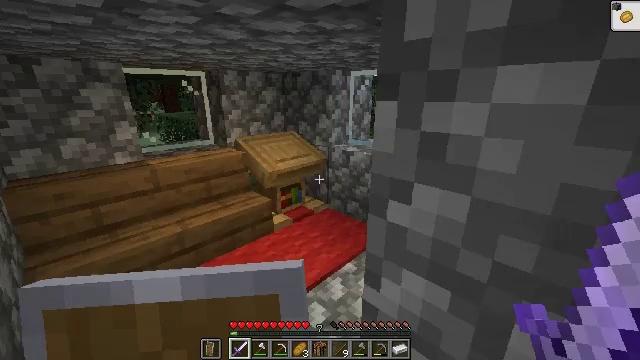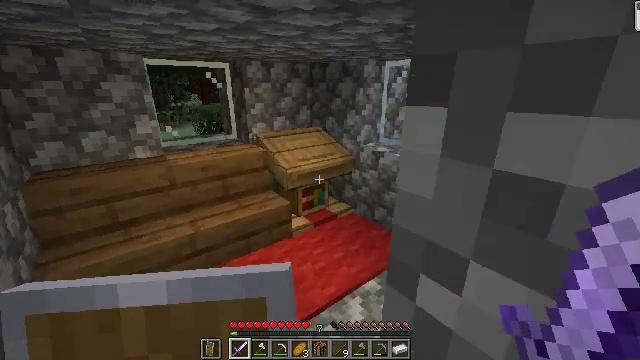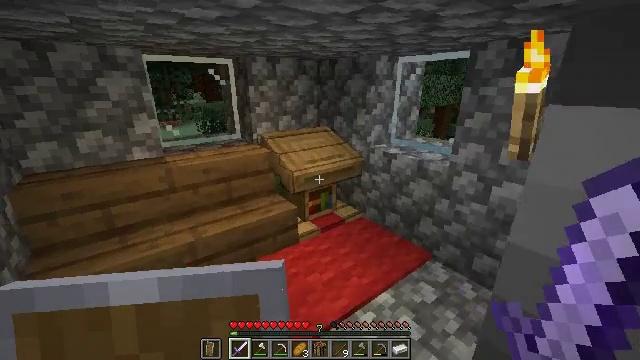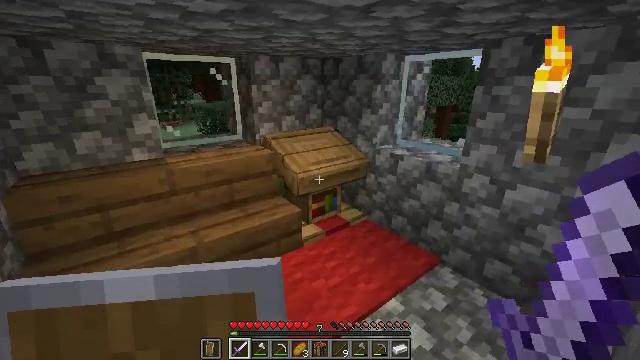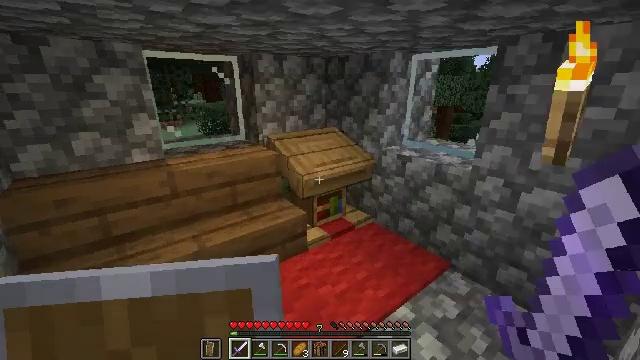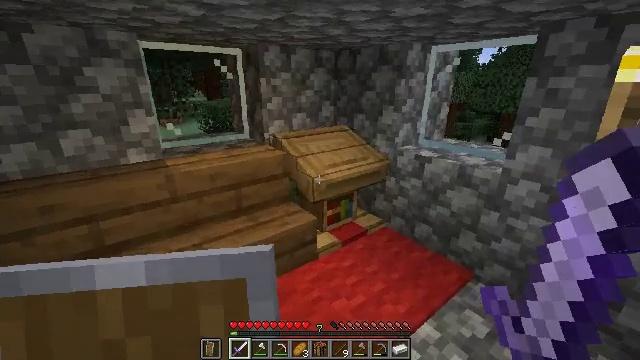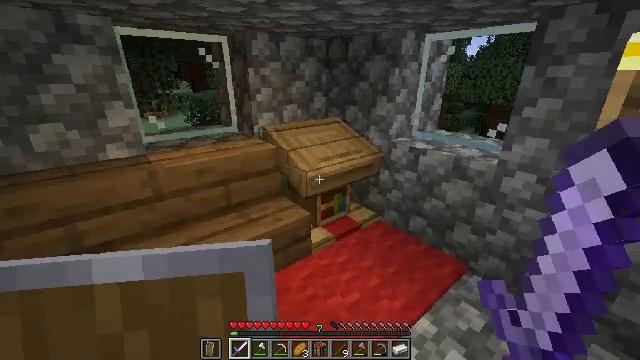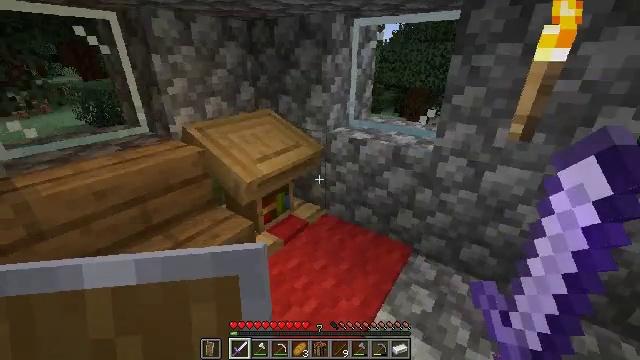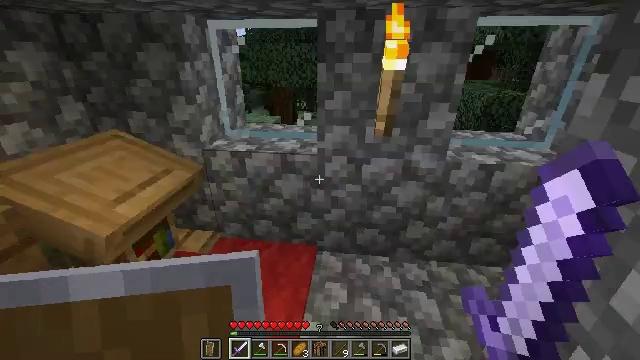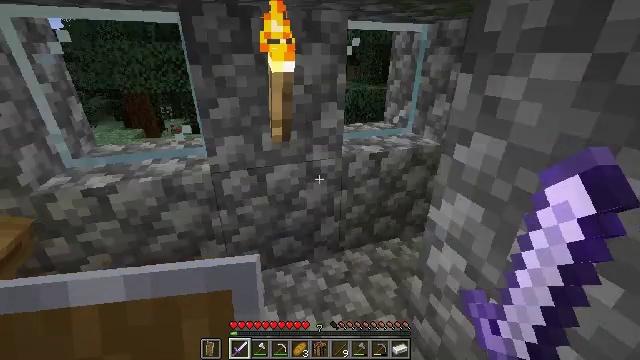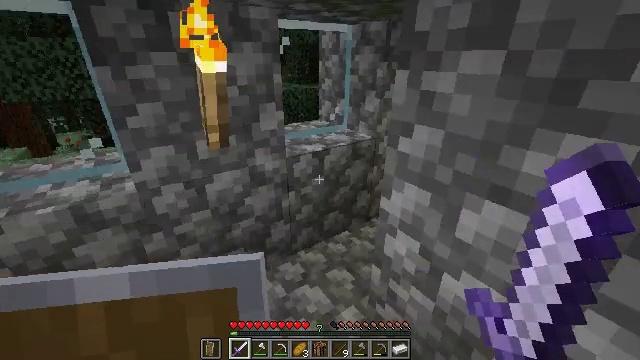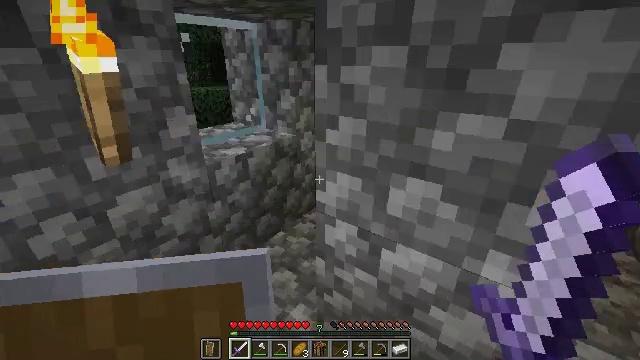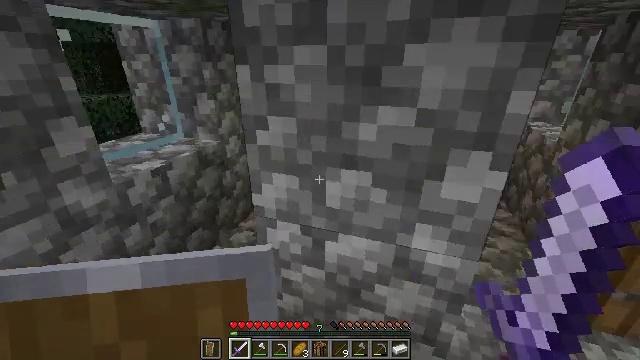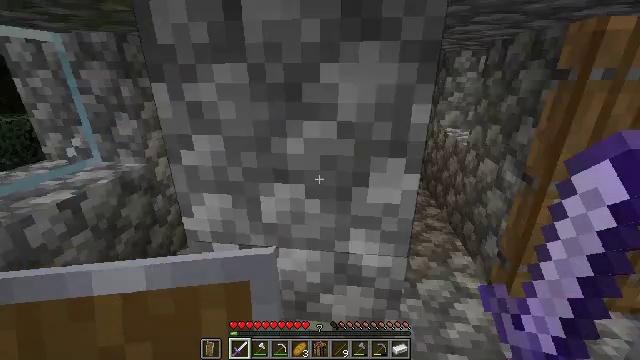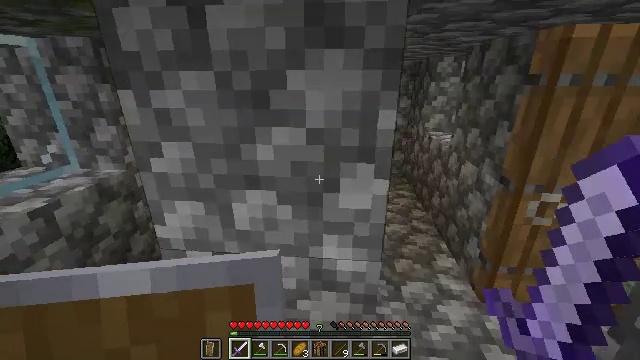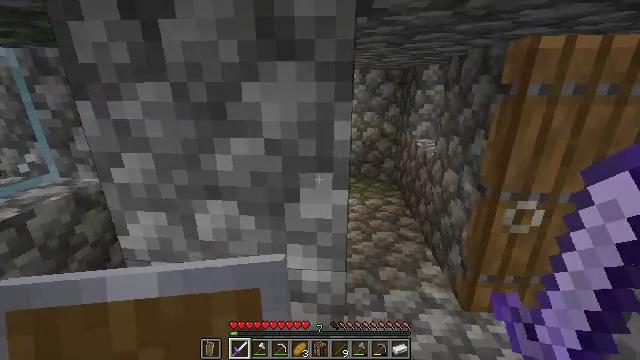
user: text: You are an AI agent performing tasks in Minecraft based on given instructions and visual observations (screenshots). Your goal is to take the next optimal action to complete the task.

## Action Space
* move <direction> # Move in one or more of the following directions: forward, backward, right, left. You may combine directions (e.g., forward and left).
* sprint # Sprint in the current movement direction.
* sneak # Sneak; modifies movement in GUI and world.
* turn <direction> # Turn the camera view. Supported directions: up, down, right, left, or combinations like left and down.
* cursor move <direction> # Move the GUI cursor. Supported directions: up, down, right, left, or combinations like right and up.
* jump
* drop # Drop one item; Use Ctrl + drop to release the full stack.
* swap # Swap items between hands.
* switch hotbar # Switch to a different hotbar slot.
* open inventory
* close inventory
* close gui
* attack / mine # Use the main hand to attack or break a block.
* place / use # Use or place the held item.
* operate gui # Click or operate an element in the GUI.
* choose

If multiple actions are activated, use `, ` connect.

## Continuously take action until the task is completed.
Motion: motion action
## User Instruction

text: Destroy the bookshelf.
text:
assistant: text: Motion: move forward, turn left and down
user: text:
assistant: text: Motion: move forward
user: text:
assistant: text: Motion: move forward, sprint
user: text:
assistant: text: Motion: move forward, sprint
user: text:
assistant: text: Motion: move forward
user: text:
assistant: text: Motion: move forward, turn right and down
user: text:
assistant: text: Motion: move forward, turn right and down
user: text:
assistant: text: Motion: move forward, turn right
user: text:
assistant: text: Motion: turn right
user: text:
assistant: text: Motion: turn right
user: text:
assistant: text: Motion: turn right
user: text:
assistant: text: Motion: turn right
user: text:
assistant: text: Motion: move right, turn right and up
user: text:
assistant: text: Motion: move right, turn right
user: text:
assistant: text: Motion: move right, turn up
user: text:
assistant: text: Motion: move right
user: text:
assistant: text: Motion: move forward and move right
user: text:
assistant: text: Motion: move forward and move right
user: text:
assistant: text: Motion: move forward and move right
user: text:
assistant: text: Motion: move forward, turn left and up
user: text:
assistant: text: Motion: move forward, turn left
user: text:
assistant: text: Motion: move forward, turn left
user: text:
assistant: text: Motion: move forward, sprint
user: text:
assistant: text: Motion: move forward, sprint
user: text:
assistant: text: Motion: move forward, sprint
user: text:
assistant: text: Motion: move forward, sprint
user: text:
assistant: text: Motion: move forward, sprint
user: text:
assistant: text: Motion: move forward, sprint
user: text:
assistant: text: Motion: move forward and move right, sprint
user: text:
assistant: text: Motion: move forward and move right, sprint, turn left